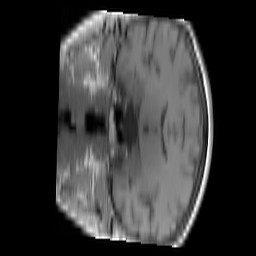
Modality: T1w
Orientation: coronal
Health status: ill
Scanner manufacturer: siemens
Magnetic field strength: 3 T
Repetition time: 0.4 s
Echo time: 0.00246 s